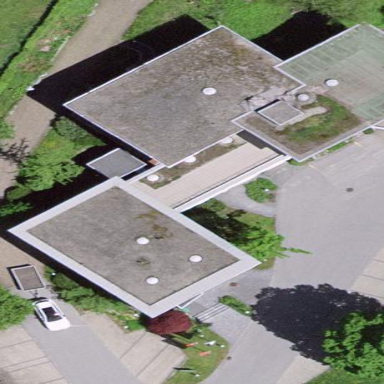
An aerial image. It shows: Pharmacy building.